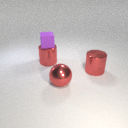
large red metal cylinder behind large red metal cylinder